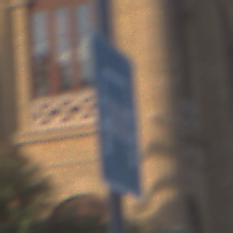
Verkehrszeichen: Kraftfahrstrasse
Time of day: SunriseSunset
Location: Outdoor (Urban)
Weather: PartlyCloudy
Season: NotSpecified
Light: Natural